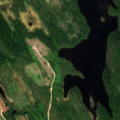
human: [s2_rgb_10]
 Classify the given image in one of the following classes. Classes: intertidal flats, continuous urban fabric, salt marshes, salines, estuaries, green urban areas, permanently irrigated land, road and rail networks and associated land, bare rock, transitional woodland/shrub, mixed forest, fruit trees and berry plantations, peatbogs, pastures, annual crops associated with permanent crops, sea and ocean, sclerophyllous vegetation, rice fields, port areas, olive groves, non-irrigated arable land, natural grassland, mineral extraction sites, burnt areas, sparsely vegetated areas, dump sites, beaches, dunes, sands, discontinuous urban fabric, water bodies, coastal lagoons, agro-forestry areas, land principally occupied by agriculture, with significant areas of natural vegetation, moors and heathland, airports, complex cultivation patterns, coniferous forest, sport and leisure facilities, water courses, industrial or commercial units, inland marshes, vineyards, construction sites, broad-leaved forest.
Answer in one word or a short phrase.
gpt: coniferous forest, mixed forest, water bodies